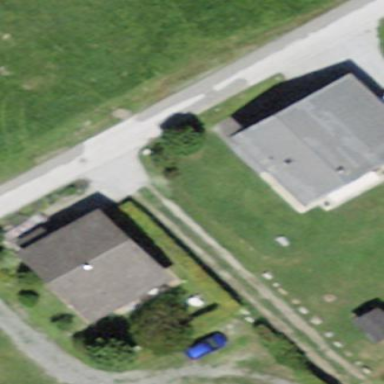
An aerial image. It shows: Simple and straightforward house.